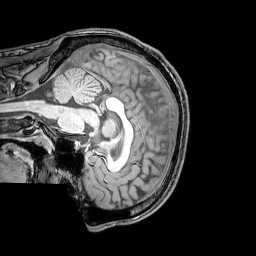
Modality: T1w
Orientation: sagittal
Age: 24
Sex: male
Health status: healthy
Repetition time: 0.081 s
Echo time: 0.037 s